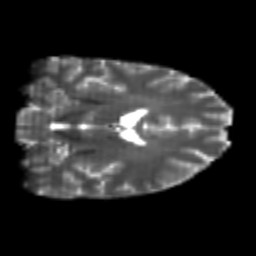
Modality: T2w
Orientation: coronal
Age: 21
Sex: female
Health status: healthy
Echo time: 0.074 s